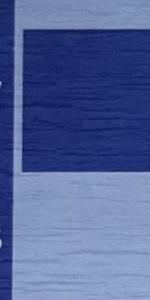
Label: Empty